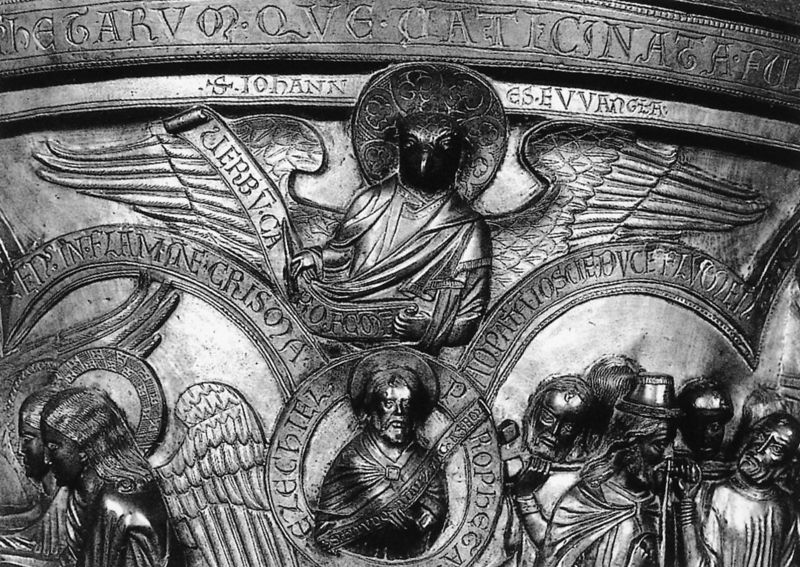
Titel: Taufbecken im Hildesheimer Dom
Standort: Hildesheim, Dom (EU - D - Nds)
Schlagwörter: adler, flügel, kopf, mann, vogel, menschen, frau, haar, köpfe, männer, alt, band, johannes, silber, gewand, haare, engel, relief, schrift, metall, bronze, foto, text, herrscher, gravur, heiligenschein, christus, jesus, jesus christus, schwingen, heilige, jünger, heilig, guss, johann, prägung, erlöser, apostel, messias, gottessohn, sohn gottes, gravuren, christkind, travuren, christkönig, heilland, erretter, jesus von nazaret